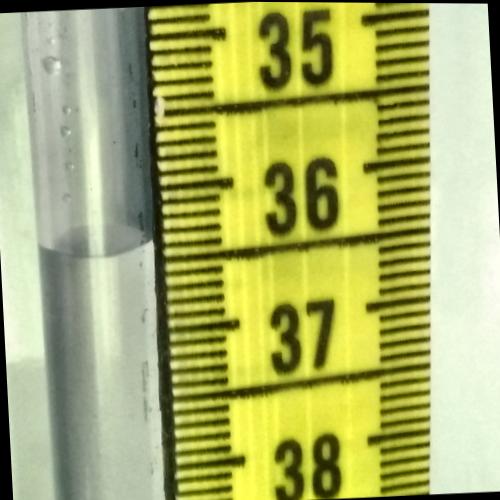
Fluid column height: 36.4 cm